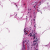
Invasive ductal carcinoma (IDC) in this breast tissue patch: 0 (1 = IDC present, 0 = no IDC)